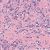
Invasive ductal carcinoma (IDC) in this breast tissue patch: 1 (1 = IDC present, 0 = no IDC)